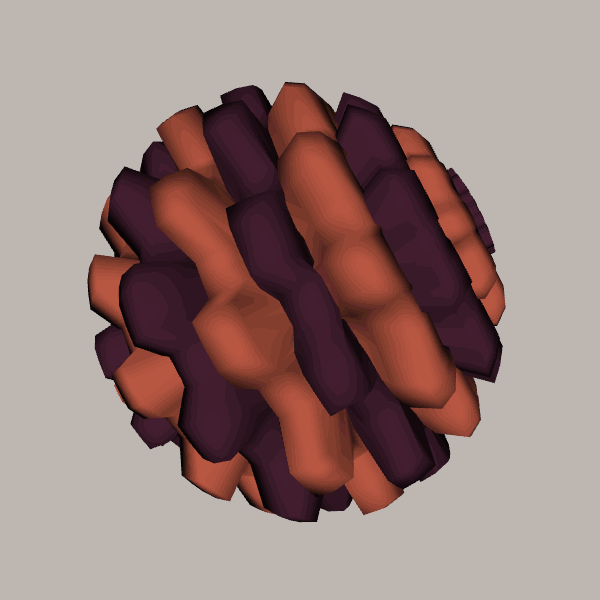
Background: light